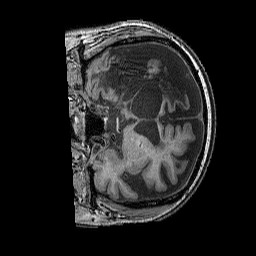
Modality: T1w
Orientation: coronal
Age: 55
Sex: male
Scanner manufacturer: siemens
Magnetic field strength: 3 T
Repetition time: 2.25 s
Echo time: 0.00415 s